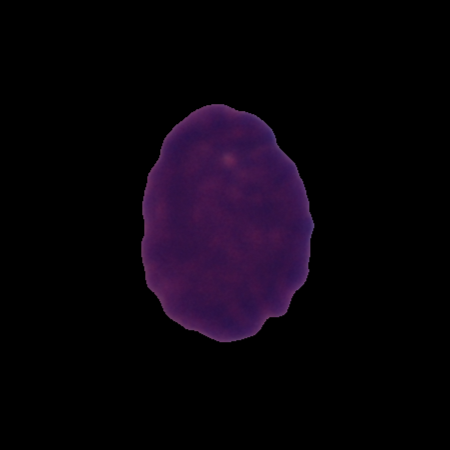
Label: cancer